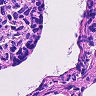
Metastatic tissue present: no